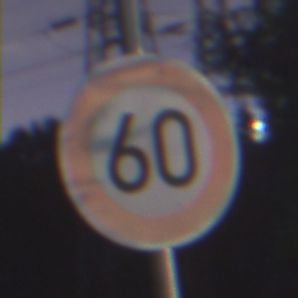
Verkehrszeichen: Geschwindigkeit60
Umgebung: Outdoor, Suburban
Tageszeit: Night
Wetter: PartlyCloudy
Licht: Artificial
Jahreszeit: NotSpecified
Kontrast: HighContrast